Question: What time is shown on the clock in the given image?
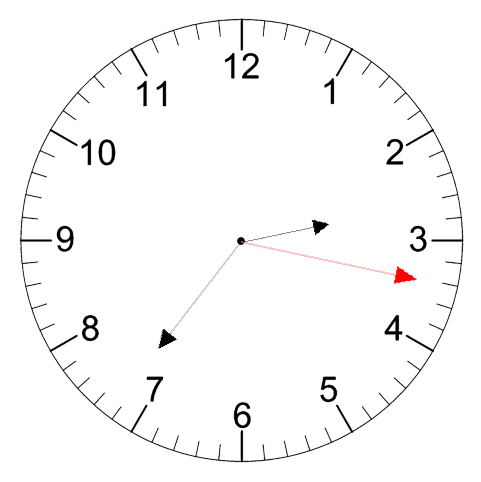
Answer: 02:36:17